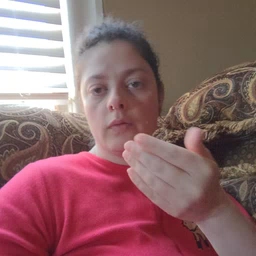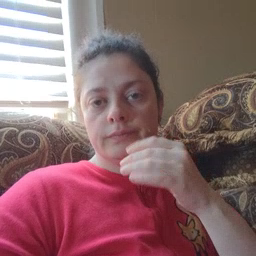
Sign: sticky